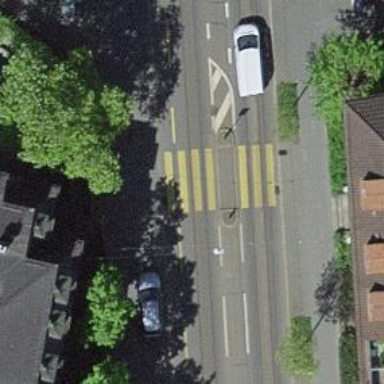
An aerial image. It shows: Kerb barrier.